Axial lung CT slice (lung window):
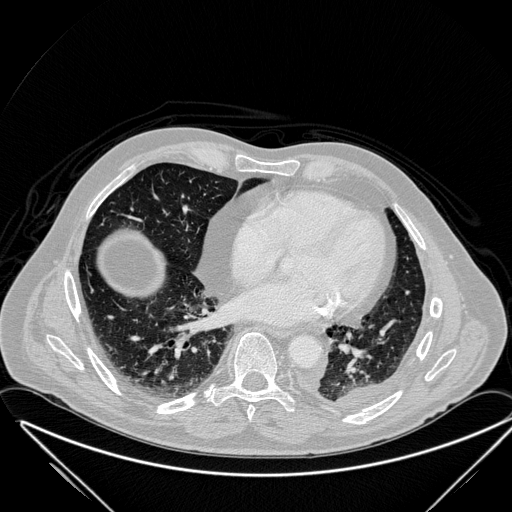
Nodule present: no